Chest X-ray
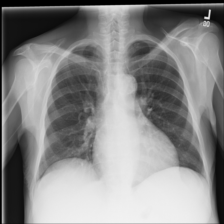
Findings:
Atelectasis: negative
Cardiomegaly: negative
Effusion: negative
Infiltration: positive
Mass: negative
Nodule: negative
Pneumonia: negative
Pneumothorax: negative
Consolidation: negative
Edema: negative
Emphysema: negative
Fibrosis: negative
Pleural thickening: negative
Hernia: negative